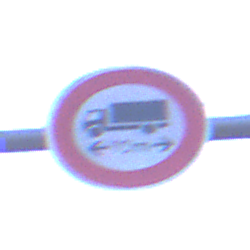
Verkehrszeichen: TatsaechlicheLaenge
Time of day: SunriseSunset
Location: Outdoor (Nature)
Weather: Clear
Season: NotSpecified
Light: Natural